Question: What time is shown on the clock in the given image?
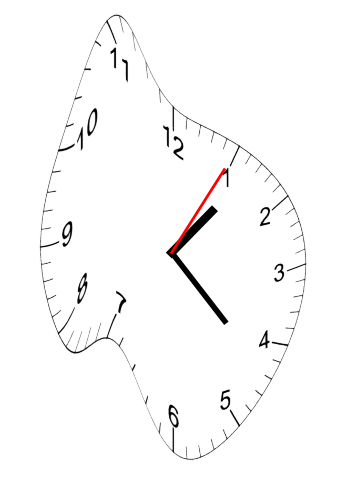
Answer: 01:22:05